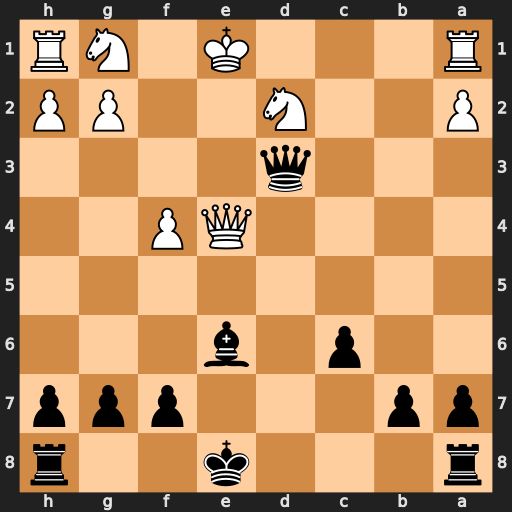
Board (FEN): r3k2r/pp3ppp/2p1b3/8/4QP2/3q4/P2N2PP/R3K1NR
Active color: b
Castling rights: KQkq
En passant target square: -
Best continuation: Qxe4+ Nxe4 Bd5 Nd6+ Kd7